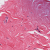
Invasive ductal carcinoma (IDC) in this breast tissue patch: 0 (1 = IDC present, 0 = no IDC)